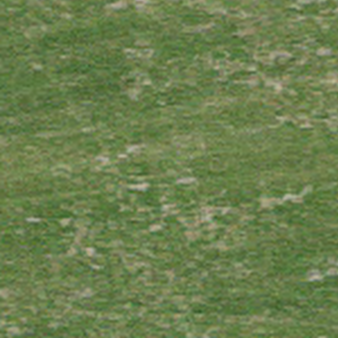
Label: other